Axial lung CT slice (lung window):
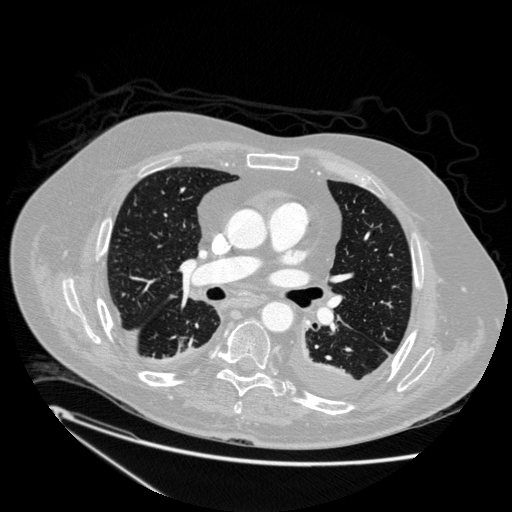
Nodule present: no